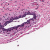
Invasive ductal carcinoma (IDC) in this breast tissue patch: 0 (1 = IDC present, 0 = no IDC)